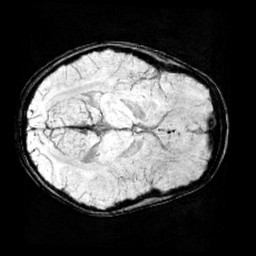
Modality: minIP
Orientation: axial
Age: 10
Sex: female
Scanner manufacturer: siemens
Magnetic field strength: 3 T
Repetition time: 0.027 s
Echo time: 0.02 s